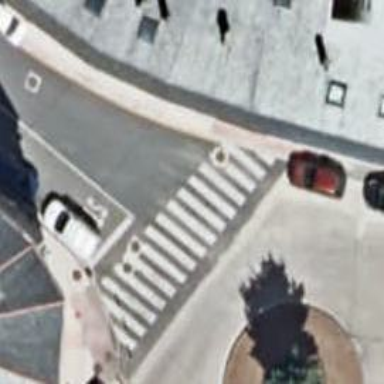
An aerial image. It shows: Uncontrolled road crossing.